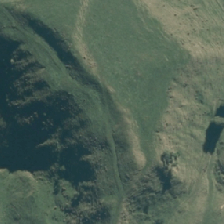
Land cover: grose_broom